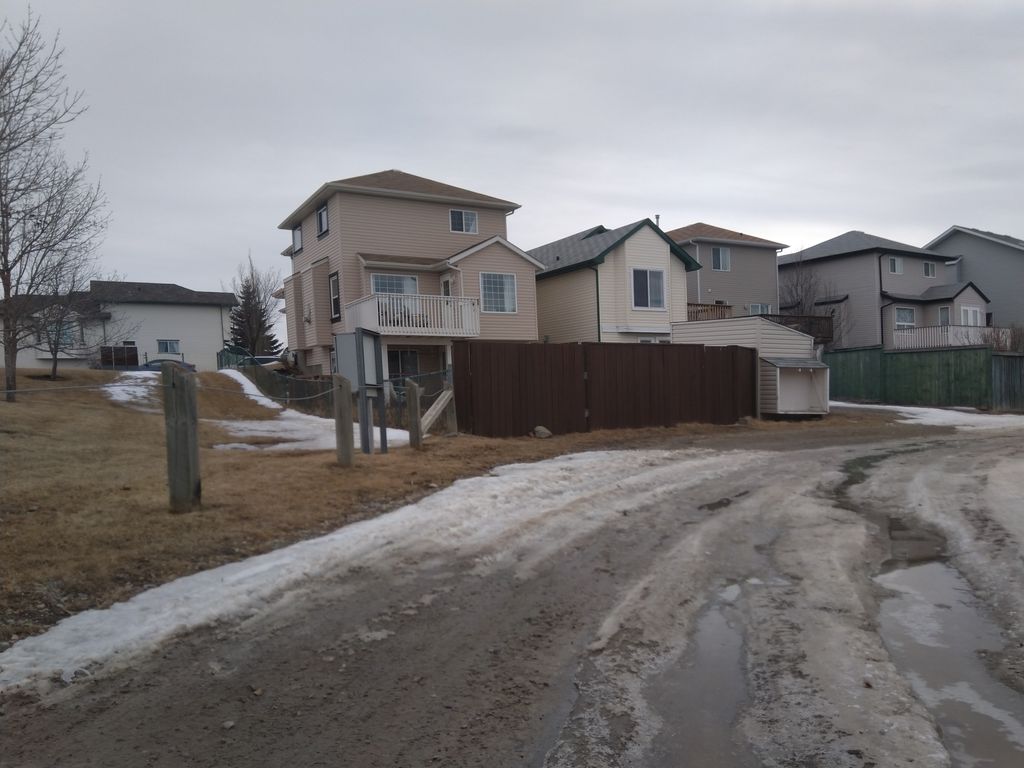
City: calgary